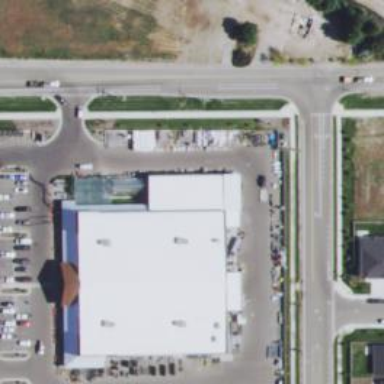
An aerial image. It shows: Agrarian shop located within building.